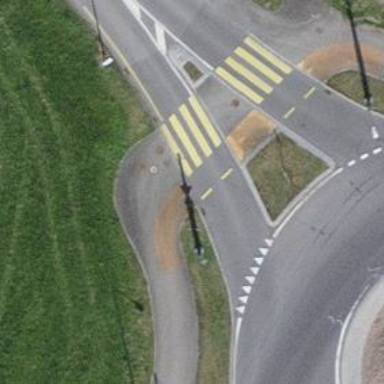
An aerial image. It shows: Footway with asphalt surface and zebra crossing.